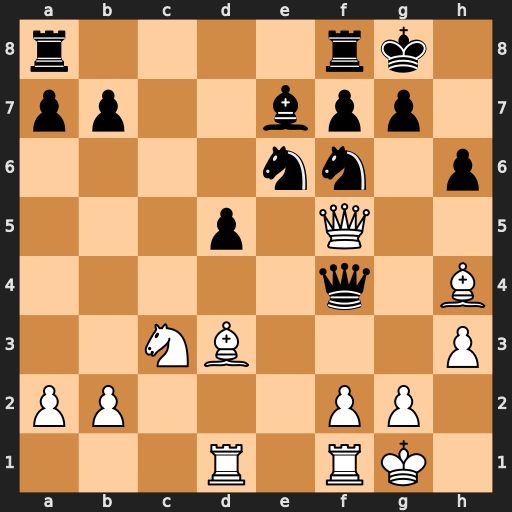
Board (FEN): r4rk1/pp2bpp1/4nn1p/3p1Q2/5q1B/2NB3P/PP3PP1/3R1RK1
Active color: w
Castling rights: -
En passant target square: -
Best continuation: Nxd5 Qxf5 Nxe7+